Question: Game Rule: Clicking a light toggles itself and its diagonal (upper-left, upper-right, lower-left, lower-right) lights. What is the minimum number of clicks required to turn off all the lights?
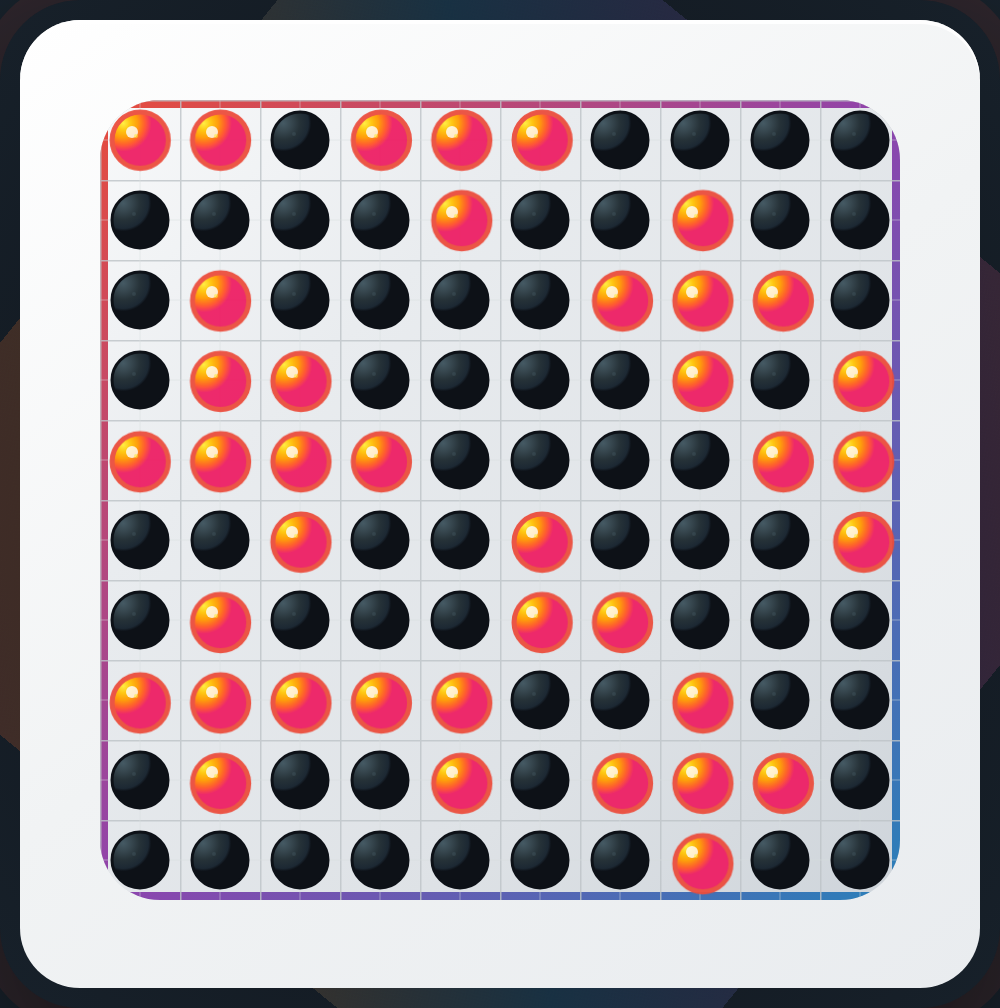
Answer: 11